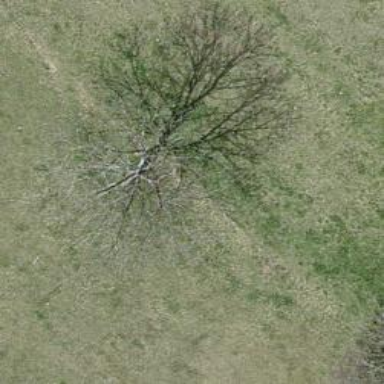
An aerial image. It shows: Single tag "natural: tree."